Question: I want to add a 'CellPanel' which extends 'JPanel' inside a 'JPanel'. I do this, because I have buttons which remove the content from these 'JPanels' and add other components. The problem is that the 'FlowLayout' of the 'JPanel's doesn't position my 'CellPanel' from top left corner. What can I do?
Here is the code where I'm having this problem:
'''
JFrame mazeFrame = new JFrame("Create and Play");
mazeFrame.setDefaultCloseOperation(JDialog.DISPOSE_ON_CLOSE);
mazeFrame.setSize(640, 480);
mazeFrame.setResizable(false);
mazeFrame.setLocationRelativeTo(null);
mazeFrame.setLayout(new GridLayout(rows,columns));//max(7,10)
JPanel[] cellr = new JPanel[rows*columns];
for(int i=0;i<rows*columns; i++){
cellr[i] = new JPanel();
cellr[i].setPreferredSize(new Dimension(mazeFrame.getWidth()/columns,mazeFrame.getHeight()/rows));
mazeFrame.getContentPane().add(cellr[i]);
}
for(int i=0;i<rows*columns; i++){
CellPanel cell = new CellPanel(wall.getImage());
cell.setPreferredSize(new Dimension(mazeFrame.getWidth()/columns,mazeFrame.getHeight()/rows));
cellr[i].add(cell);
}
'''
What it displays:

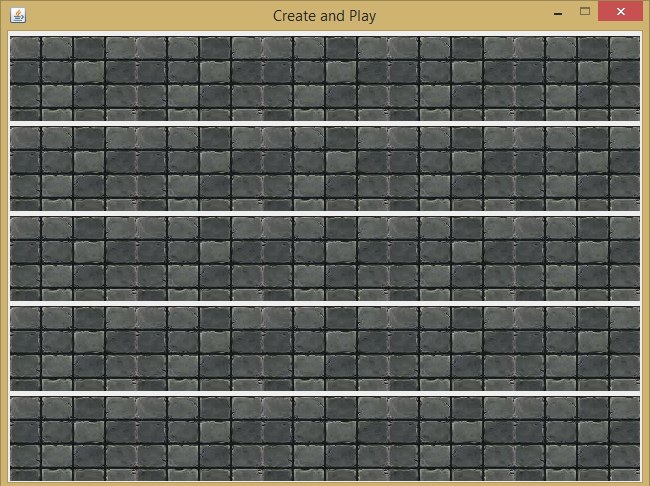
Answer: I did some research and I found a solution.
'''
JPanel[] cellr = new JPanel[rows*columns];
for(int i=0;i<rows*columns; i++){
cellr[i] = new JPanel();
cellr[i].setLayout(new GridBagLayout());
mazeFrame.getContentPane().add(cellr[i]);
}
GridBagConstraints g = new GridBagConstraints();
for(int i=0;i<rows*columns; i++){
CellPanel cell = new CellPanel(wall.getImage());
cell.setPreferredSize(new Dimension(mazeFrame.getWidth()/columns,mazeFrame.getHeight()/rows));
g.fill = GridBagConstraints.BOTH;
g.weightx = 1;
g.weighty = 1;
cellr[i].add(cell,g);
}
'''